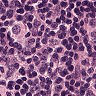
Metastatic tissue present: yes